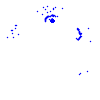
Particle: pion